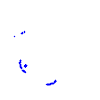
Particle: kaon